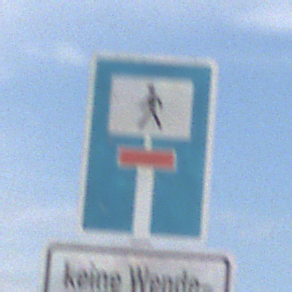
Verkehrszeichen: SackgasseFussgaengerDurchlaessig
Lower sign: HinweisGeaenderteVorfahrtVerkehrsfuehrungVerkehrsregelung3
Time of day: Midday
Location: Outdoor (RoadRail)
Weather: PartlyCloudy
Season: NotSpecified
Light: Natural